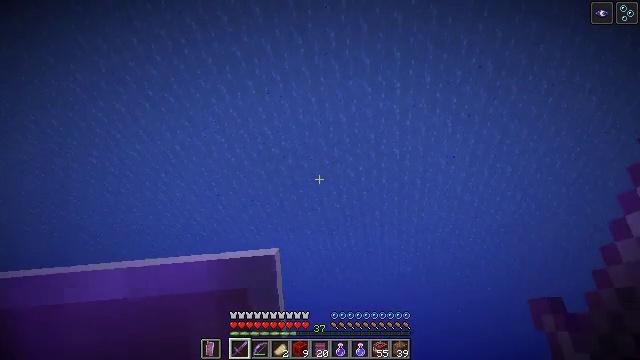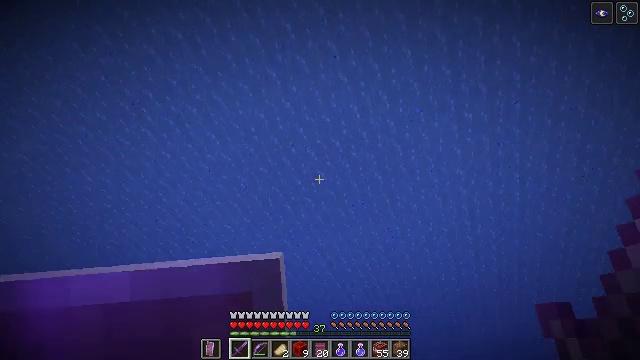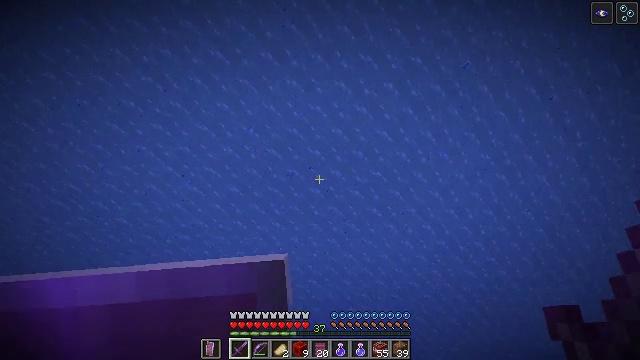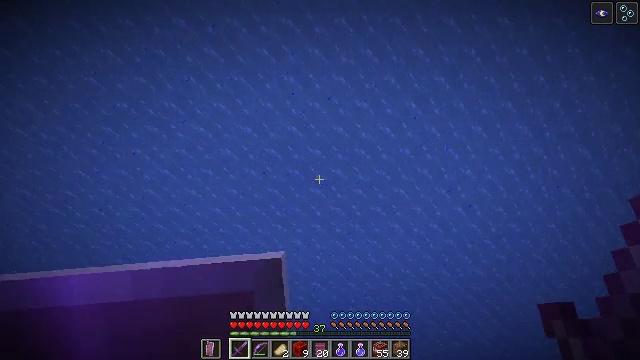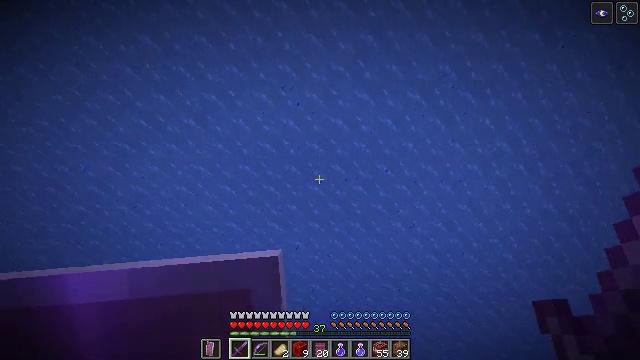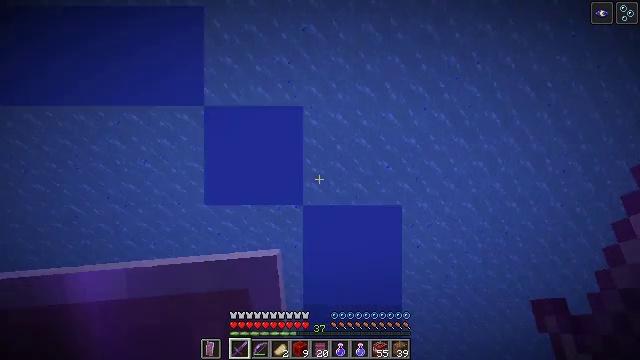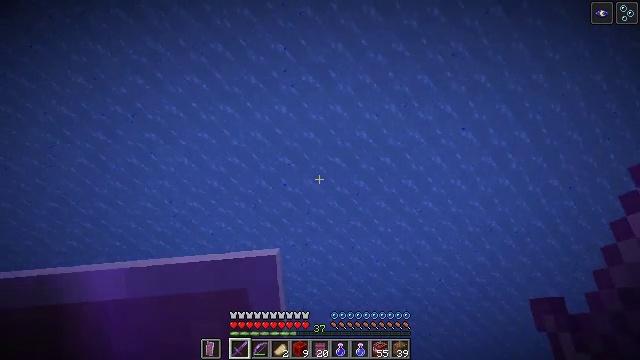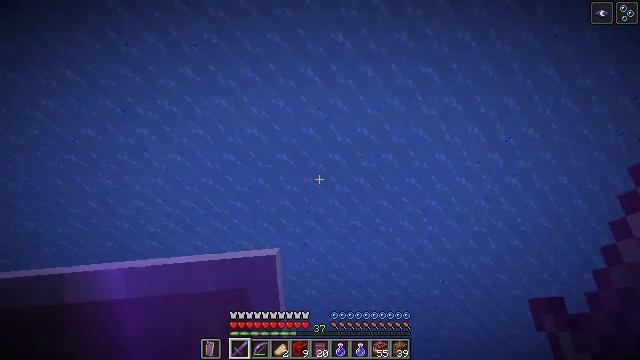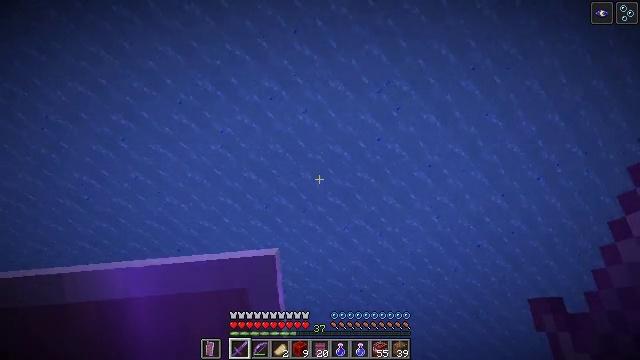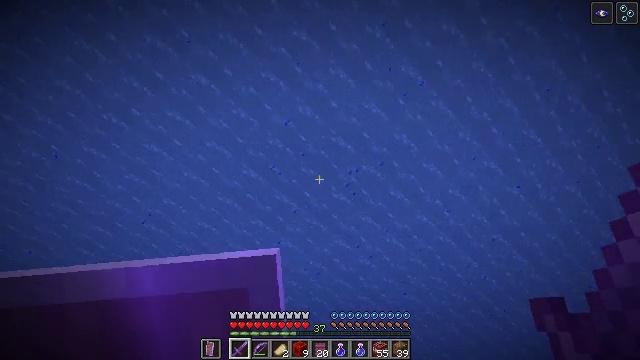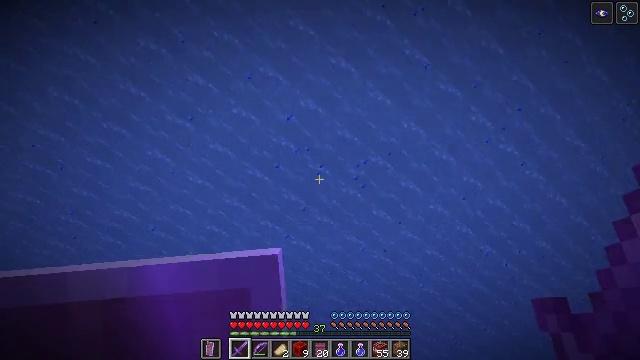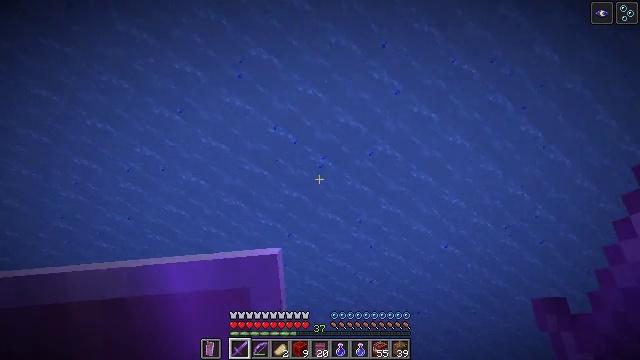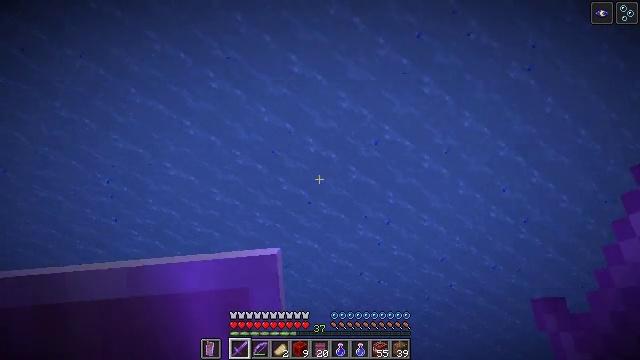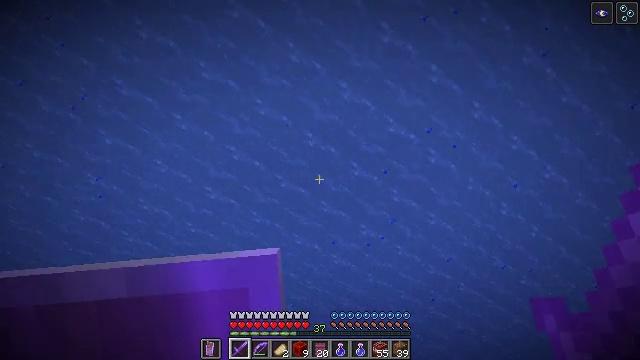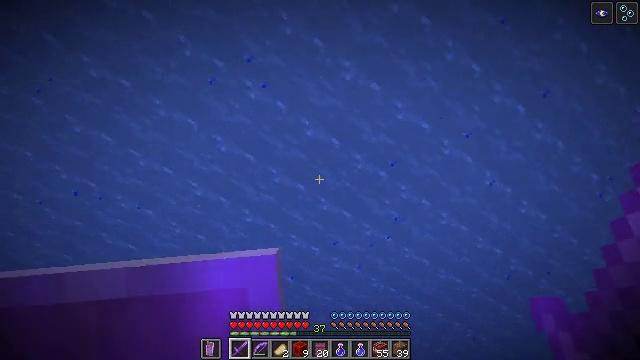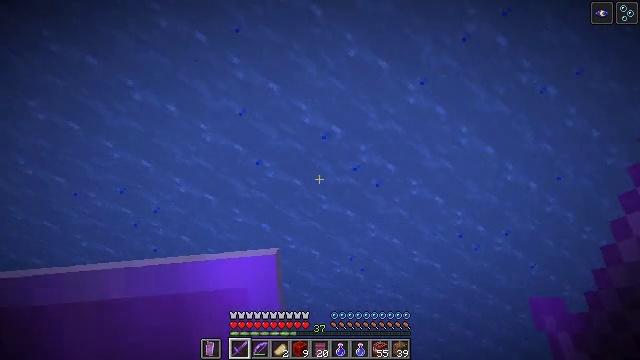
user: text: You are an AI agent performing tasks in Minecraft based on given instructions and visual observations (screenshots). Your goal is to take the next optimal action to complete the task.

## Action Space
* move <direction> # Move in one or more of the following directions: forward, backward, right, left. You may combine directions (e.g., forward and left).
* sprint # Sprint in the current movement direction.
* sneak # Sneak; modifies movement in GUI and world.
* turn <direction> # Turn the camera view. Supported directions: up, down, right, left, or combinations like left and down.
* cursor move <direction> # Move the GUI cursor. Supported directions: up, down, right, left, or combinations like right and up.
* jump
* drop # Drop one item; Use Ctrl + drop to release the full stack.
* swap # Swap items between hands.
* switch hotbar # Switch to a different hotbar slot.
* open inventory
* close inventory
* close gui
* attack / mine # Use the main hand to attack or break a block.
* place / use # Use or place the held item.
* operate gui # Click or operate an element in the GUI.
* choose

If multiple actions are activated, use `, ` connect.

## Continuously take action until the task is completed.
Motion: motion action
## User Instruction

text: Destroy the wet sponge to pick it up.
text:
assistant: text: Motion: move forward, sprint, turn left and up, jump
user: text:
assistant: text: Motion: move forward, sprint, turn left and up, jump
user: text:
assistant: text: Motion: move forward, sprint, turn left, jump
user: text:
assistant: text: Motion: move forward, sprint, jump
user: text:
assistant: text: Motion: move forward, sprint, jump
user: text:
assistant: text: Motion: move forward, sprint, jump
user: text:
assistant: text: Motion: move forward, sprint, jump
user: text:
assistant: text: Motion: move forward, sprint, jump
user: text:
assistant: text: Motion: move forward, sprint, turn left, jump
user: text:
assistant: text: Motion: move forward, sprint, turn left, jump
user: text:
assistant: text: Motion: move forward, sprint, turn left, jump
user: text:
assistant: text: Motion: move forward, sprint, turn left, jump
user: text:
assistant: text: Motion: move forward, sprint, jump
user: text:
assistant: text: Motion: move forward, sprint, jump
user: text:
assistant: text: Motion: move forward, sprint, jump
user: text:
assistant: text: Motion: move forward, sprint, turn left and down, jump
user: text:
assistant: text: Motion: move forward, sprint, turn left and down, jump
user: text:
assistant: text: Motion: move forward, sprint, jump
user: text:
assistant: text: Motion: move forward, sprint, jump
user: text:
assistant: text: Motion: move forward, sprint, turn left and down, jump
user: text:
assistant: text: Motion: move forward, sprint, turn left and down, jump
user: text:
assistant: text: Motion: move forward, sprint, turn left and down, jump
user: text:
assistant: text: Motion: move forward, sprint, turn left and down, jump
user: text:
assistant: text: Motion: move forward, sprint, turn down, jump
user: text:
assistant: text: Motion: move forward, sprint, turn down, jump
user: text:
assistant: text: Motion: move forward, sprint, turn down, jump
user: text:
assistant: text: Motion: move forward, sprint, turn down, jump
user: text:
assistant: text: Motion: move forward, sprint, turn down, jump
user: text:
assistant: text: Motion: move forward, sprint, turn down, jump
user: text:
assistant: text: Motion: move forward, sprint, turn down, jump